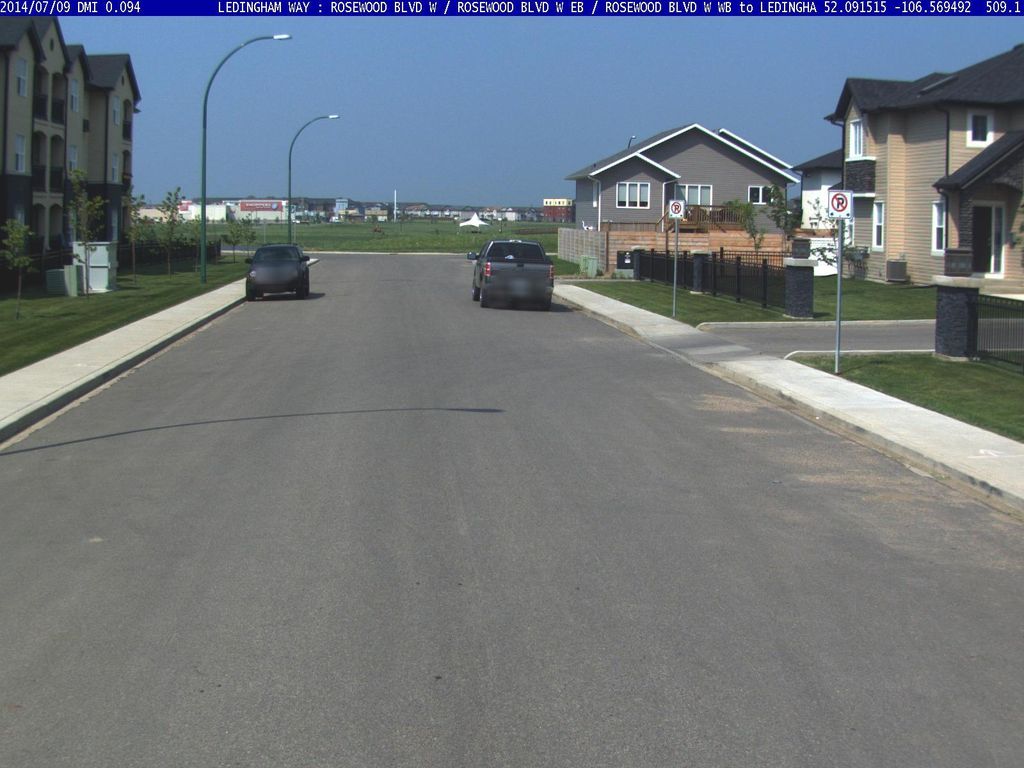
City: saskatoon